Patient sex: F
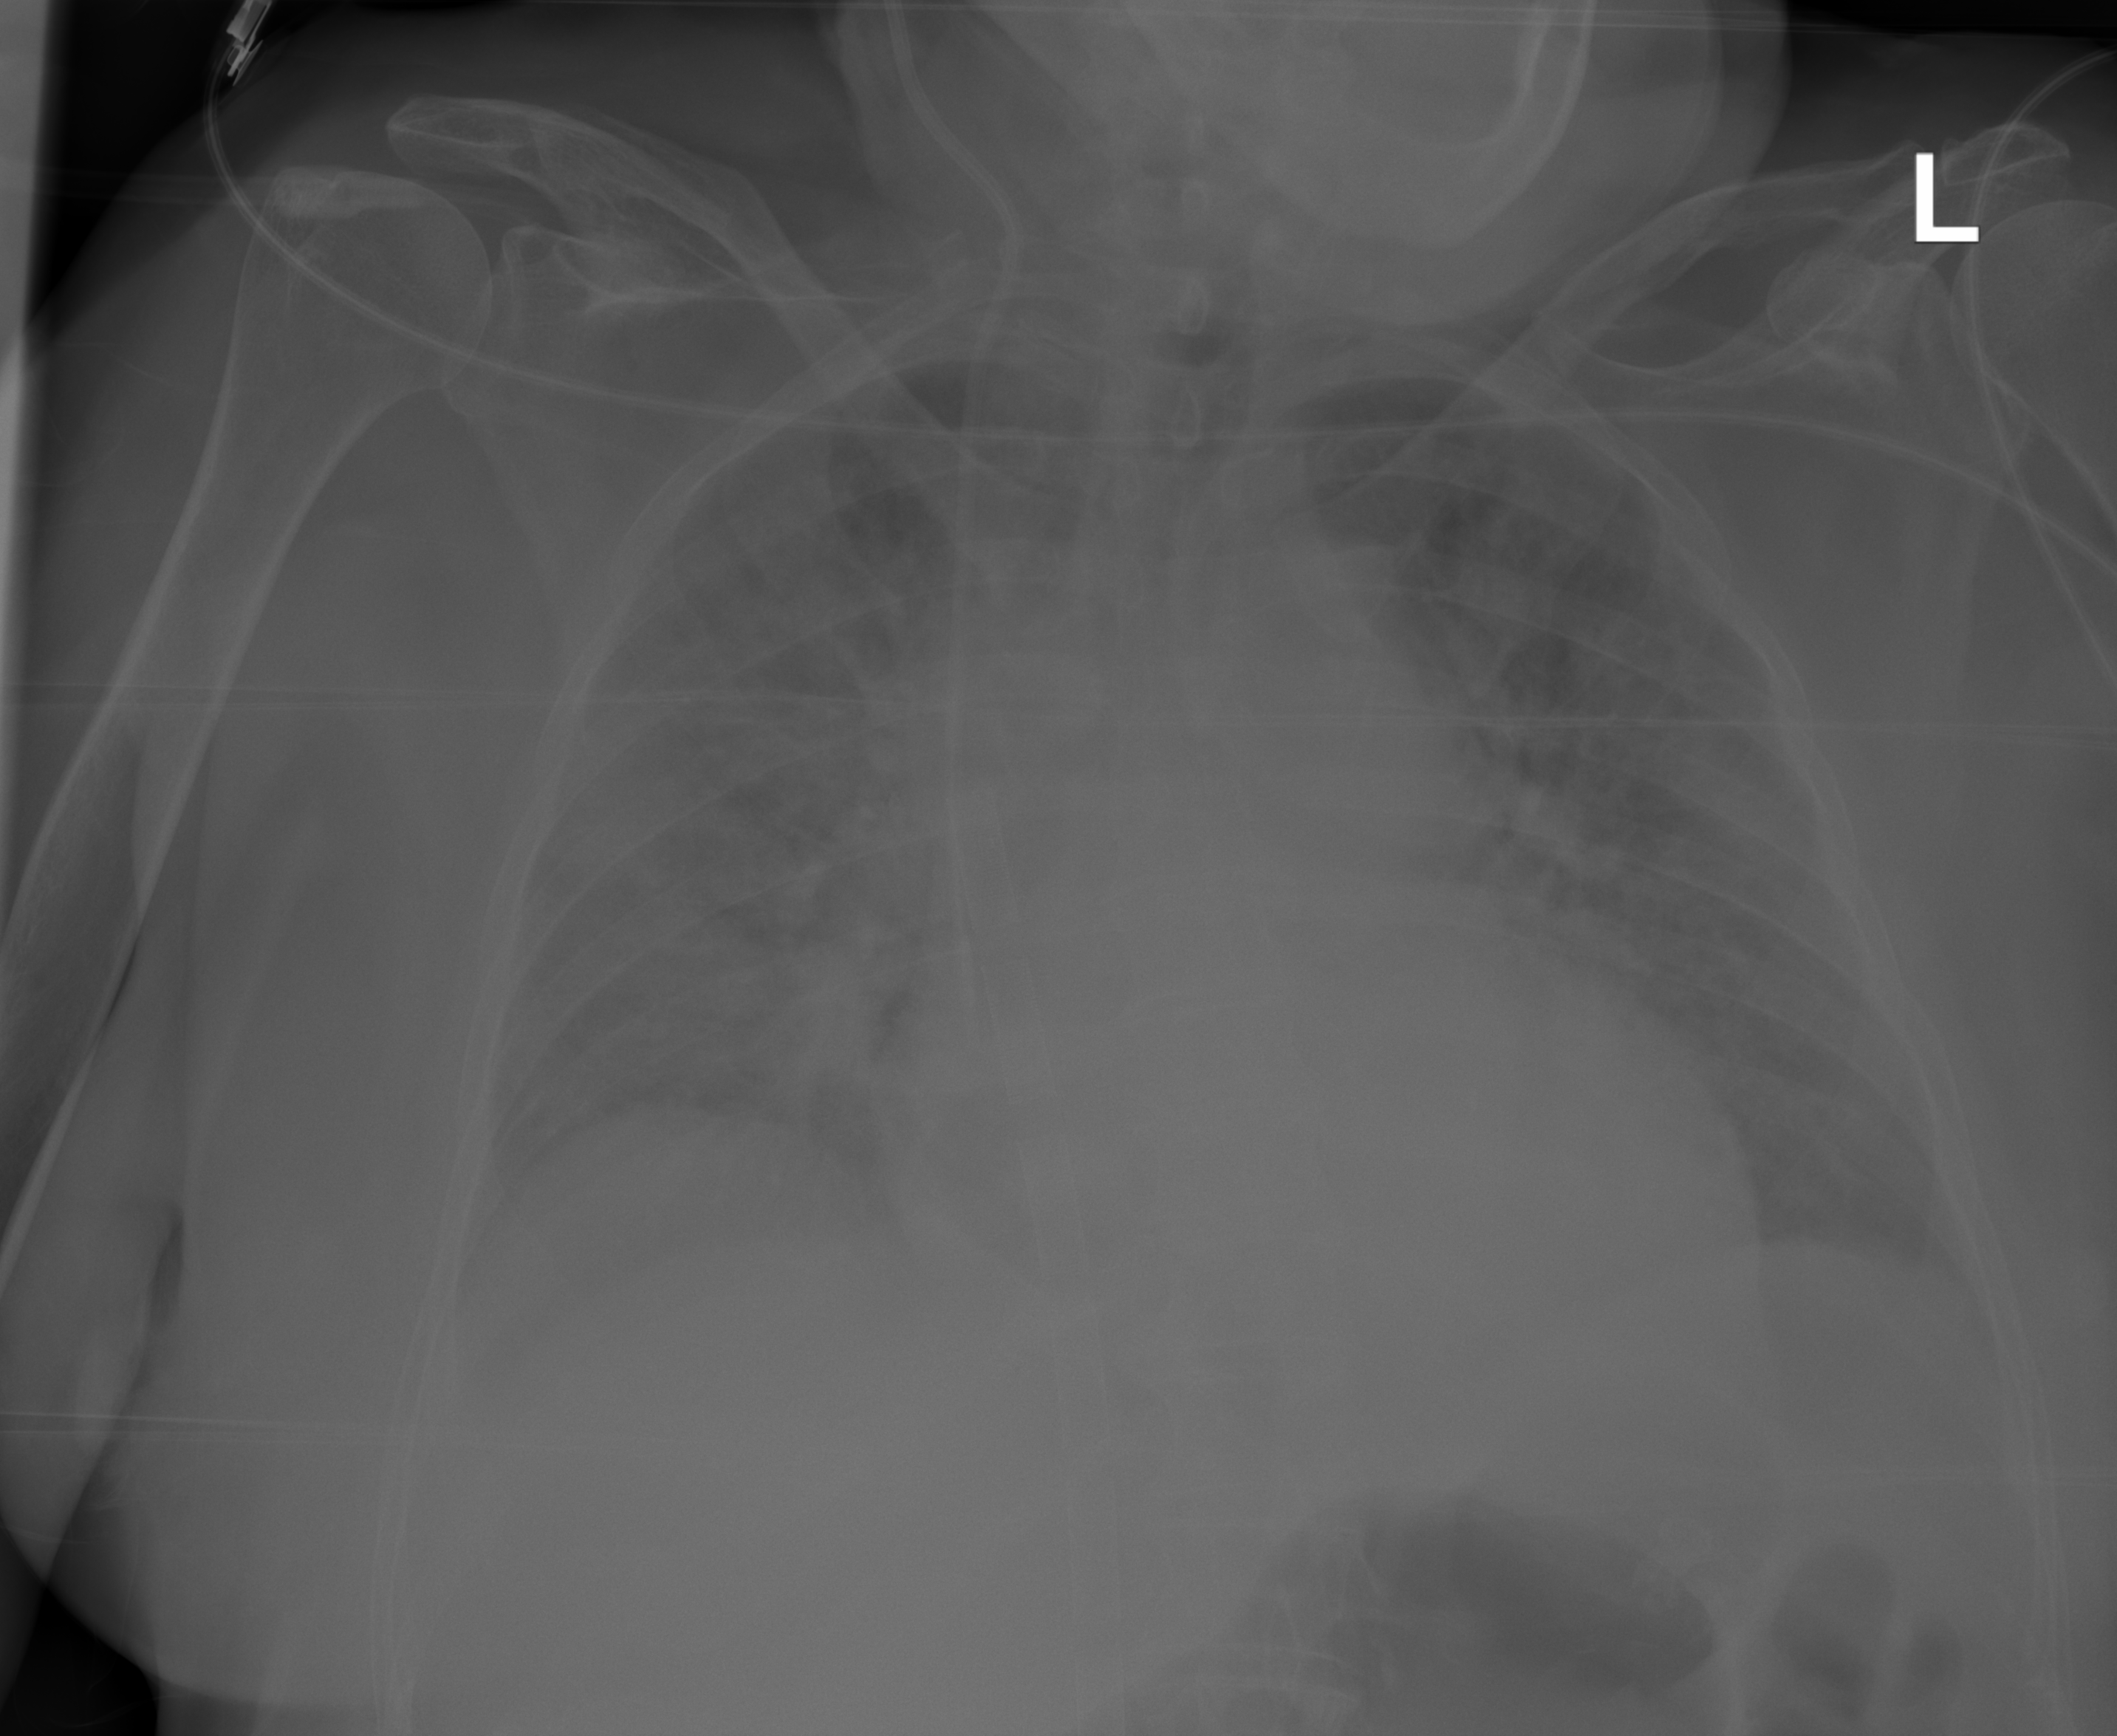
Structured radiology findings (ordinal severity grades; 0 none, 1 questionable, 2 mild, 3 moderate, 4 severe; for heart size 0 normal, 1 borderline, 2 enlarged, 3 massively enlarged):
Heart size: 1
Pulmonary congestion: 3
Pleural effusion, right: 0
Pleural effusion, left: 0
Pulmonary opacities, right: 2
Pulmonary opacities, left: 2
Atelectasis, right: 2
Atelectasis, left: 2